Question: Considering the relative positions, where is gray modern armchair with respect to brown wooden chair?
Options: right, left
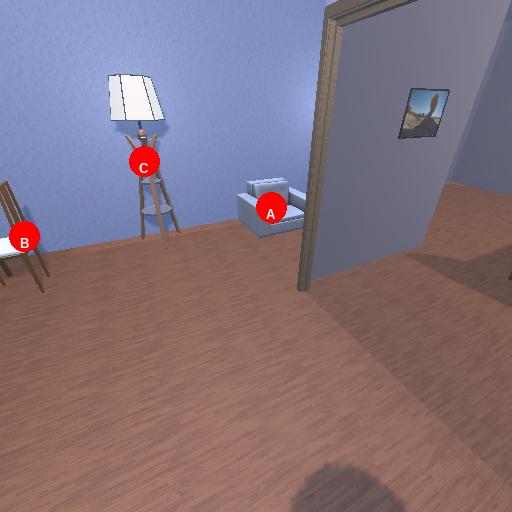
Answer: right